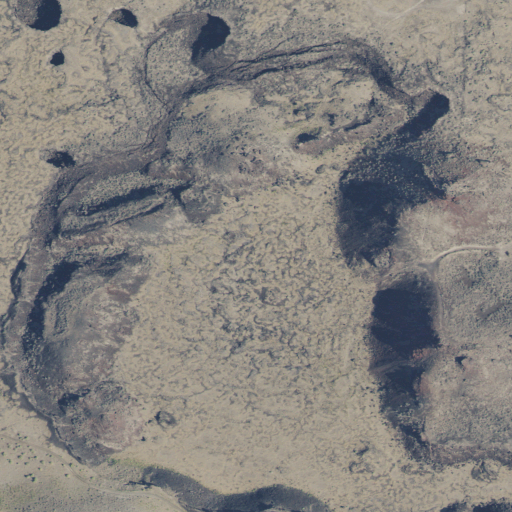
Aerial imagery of crater(s) in Utah named Tabernacle Crater containing only shrub